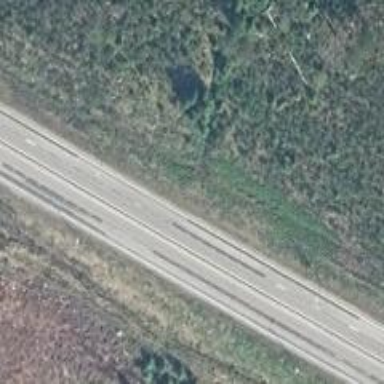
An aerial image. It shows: Trunk highway.